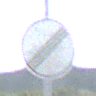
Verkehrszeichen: EndeSaemtlicherBegrenzungen
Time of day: Midday
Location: Outdoor (Nature)
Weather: PartlyCloudy
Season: NotSpecified
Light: Natural